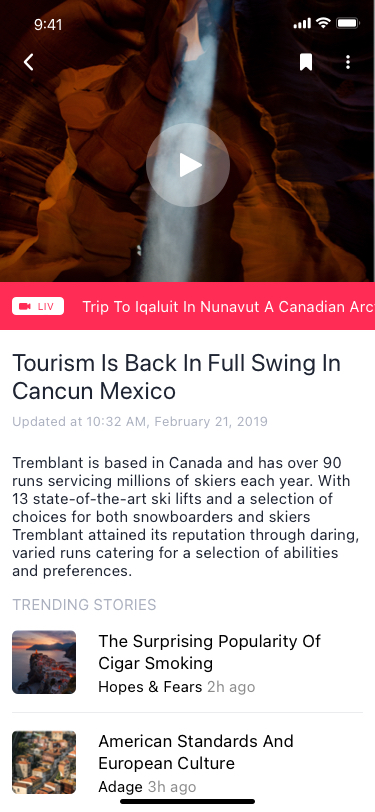
Text in this UI design:
Live
Trip To Iqaluit In Nunavut A Canadian Arctic City
Tourism Is Back In Full Swing In Cancun Mexico
Updated at 10:32 AM, February 21, 2019
Tremblant is based in Canada and has over 90 runs servicing millions of skiers each year. With 13 state-of-the-art ski lifts and a selection of choices for both snowboarders and skiers Tremblant attained its reputation through daring, varied runs catering for a selection of abilities and preferences.
Adage 3h ago
American Standards And European Culture
Hopes & Fears 2h ago
The Surprising Popularity Of Cigar Smoking
Trending stories